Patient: sex F, age 67
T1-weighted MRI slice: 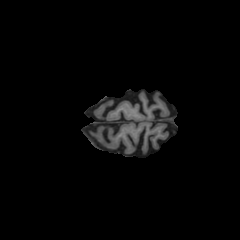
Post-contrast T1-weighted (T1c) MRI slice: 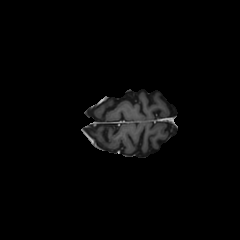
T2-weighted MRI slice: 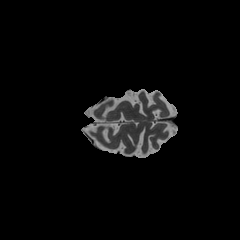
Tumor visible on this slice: no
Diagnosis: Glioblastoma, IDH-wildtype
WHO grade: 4